Field crop: tomato
Growth stage: 2
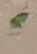
Species: solanum